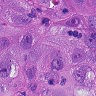
Metastatic tissue present: yes